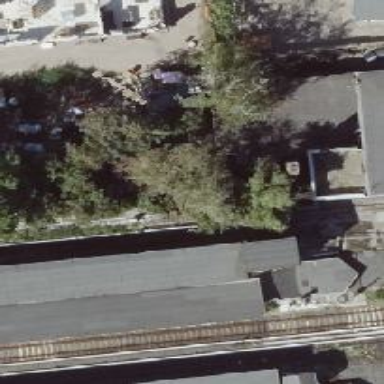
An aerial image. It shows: Close-up of railway platform edge.